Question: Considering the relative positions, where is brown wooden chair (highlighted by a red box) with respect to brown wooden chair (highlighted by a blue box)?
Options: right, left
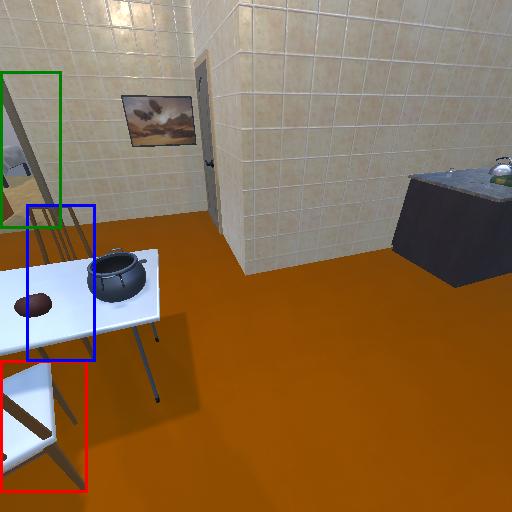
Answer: right